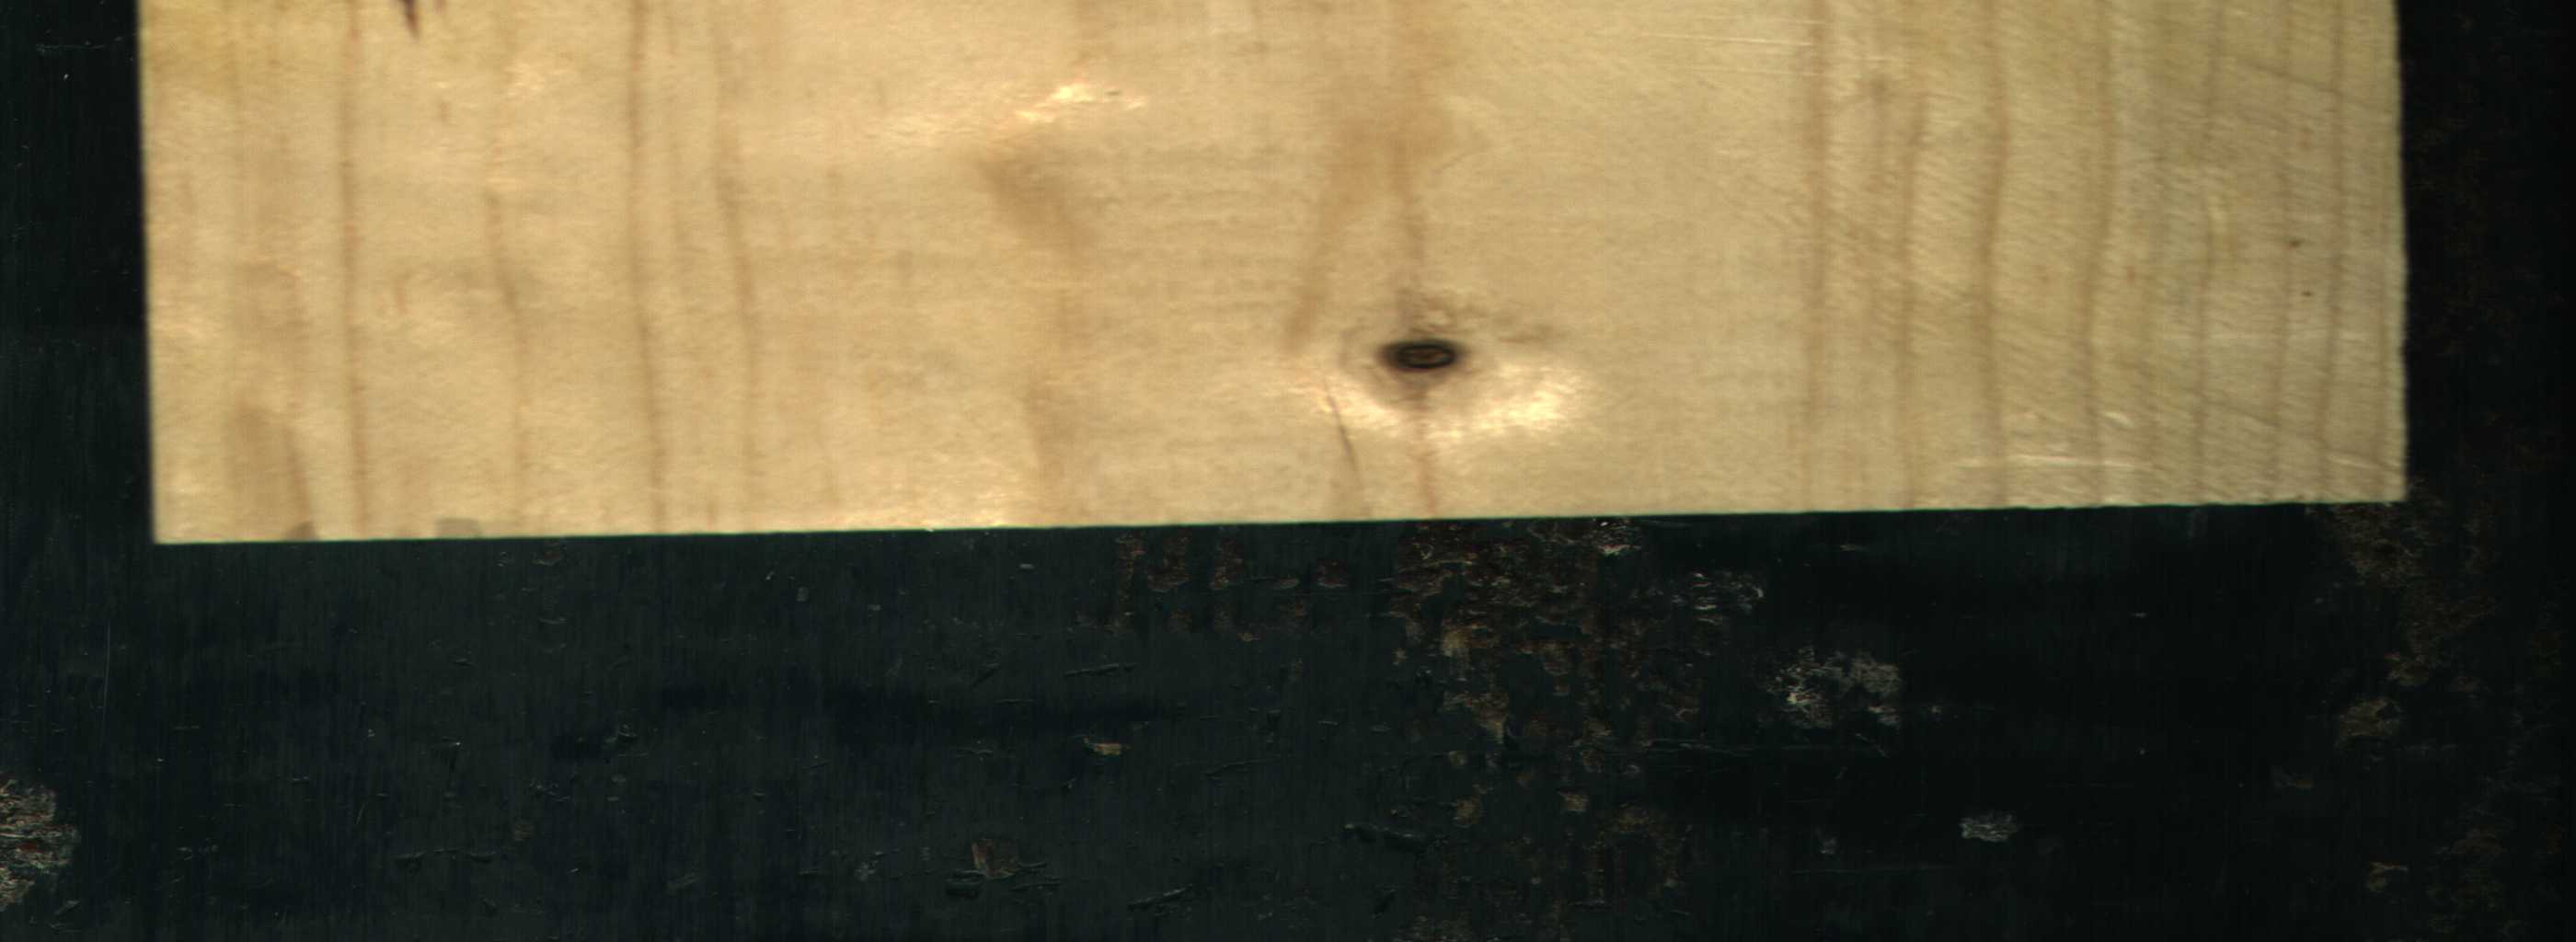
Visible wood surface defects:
Dead_Knot